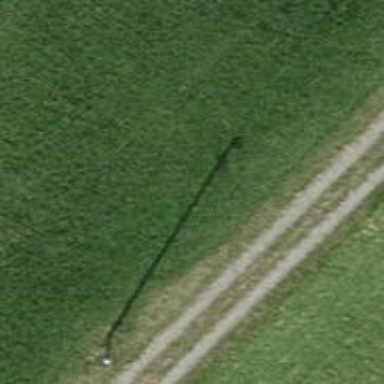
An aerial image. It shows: Power pole.